Question: I am new node guy and ran some tests one my website for speed efficiency. I got two really bad scores in these sections:

I looked into this and saw .htaccess solutions. From what I've read .htaccess is only supported on Apache servers. Node.js creates the server and therefore having an Apache install is useless.
I've seen some .htaccess alternatives for node but none seem to offer a fix to this issue.
I also do not want to install npm modules that are too large.
What's the best solution?
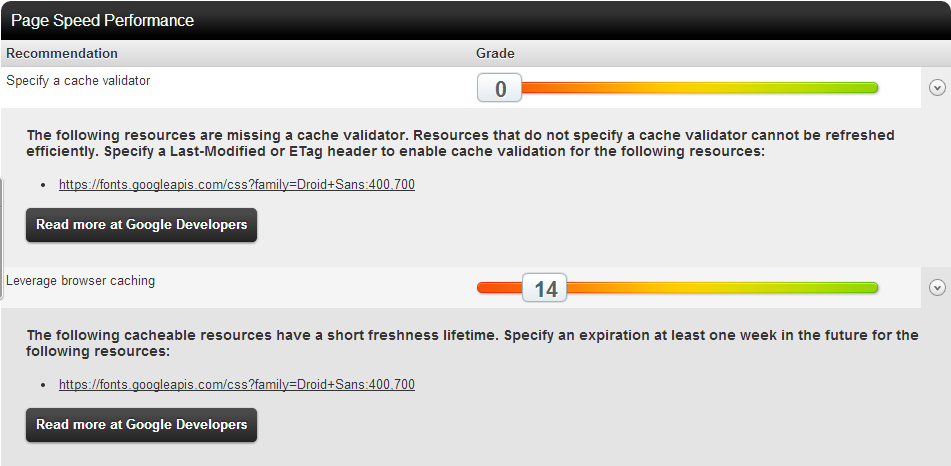
Answer: Since these resources come from an external domain (fonts.googlepais.com), there is nothing you can change in your node.js server for these.
For resources that are under your control, you can set http cache headers with req.header(). See <URL>